Question: is it possible in highchart to add the legend in each column with keeping
the value or label of each coulmn on top of the column like the attached image and this is my code on jsfiddle <URL>

'''
$('#container').highcharts({
"chart": {
"type": "column",
"style": {
"fontFamily": "Arial",
"fontSize": 12
},
"backgroundColor": "transparent",
"width": 460
},
"plotOptions": {
"series": {
"dataLabels": {
"enabled": true,
"format": "${y}"
},
"pointPadding": 0,
"groupPadding": 0.1
}
},
"xAxis": [{
"categories": [
"Jan",
"Feb",
"Mar"],
}],
"series": [{
"name": "2014",
"color": "#231E1E",
"marker": {
"radius": 3
},
"showInLegend": true,
"connectNulls": true,
"tooltip": [
],
"data": [
10,
20,
30]
}, {
"name": "2015",
"color": "#1DBEDE",
"marker": {
"radius": 3
},
"showInLegend": true,
"connectNulls": true,
"tooltip": [
],
"data": [
12,
22,
32]
}]
'''
});
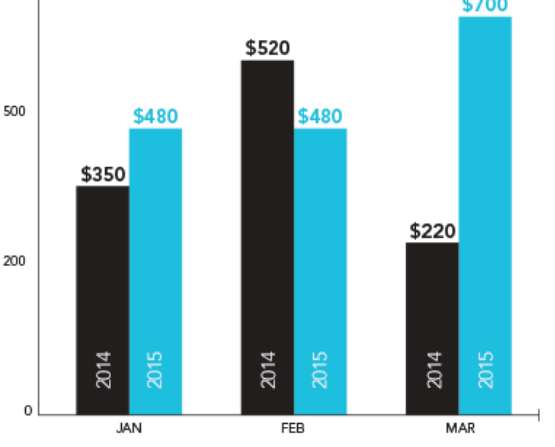
Answer: You can use the 'plotOptions.series.dataLabels.formatter' instead of 'format':
'''
dataLabels: {
enabled: true,
useHTML: true,
y: 30,
formatter: function() {
return "$" + this.y + "<br><br><br>" +
"<div style='-webkit-transform: rotate(90deg); -moz-transform: rotate(90deg); -o-transform: rotate(90deg);'>" +
this.series.name + "</div>";
}
}
'''
You can tell the chart exactly the way you want the labels to be shown. 'this.y' is the dollar values and 'this.series.name' is the name of the series which are '2014' and '2015'. 'y: 30' is where the label should be placed in respect to the top of the column. Here's a <URL>.
PS: The problem is that you cannot have two datalabels for each column. You either have to set the location for the top label (as mentioned in my answer) or set it for the bottom labels in this <URL>, but its not clean.